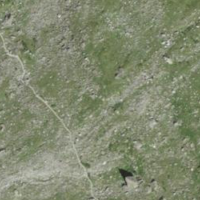
EUNIS habitat code: 32
Species observed at this site:
Marmota marmota